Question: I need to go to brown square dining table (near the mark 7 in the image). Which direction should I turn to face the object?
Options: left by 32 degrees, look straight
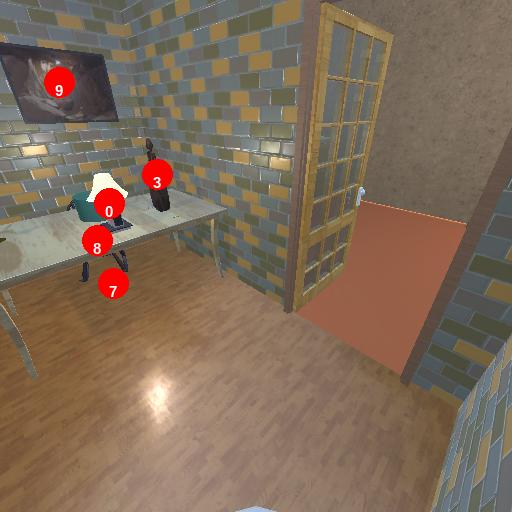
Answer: left by 32 degrees